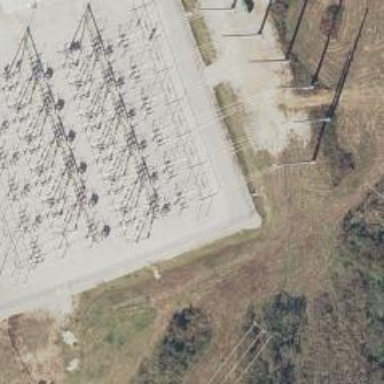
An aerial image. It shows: Switch for power supply.